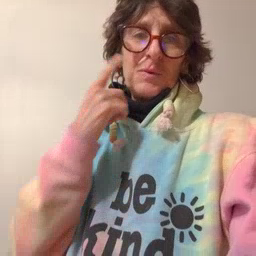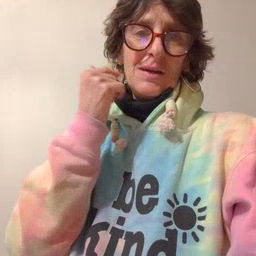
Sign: cry